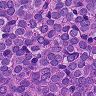
Metastatic tissue present: yes